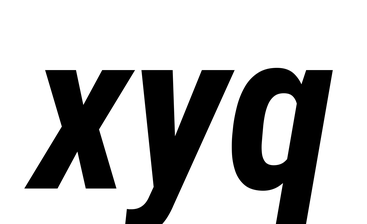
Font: Roboto-Italic_Condensed_Bold_Italic